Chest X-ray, PA view. Patient: 21 years old, sex F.
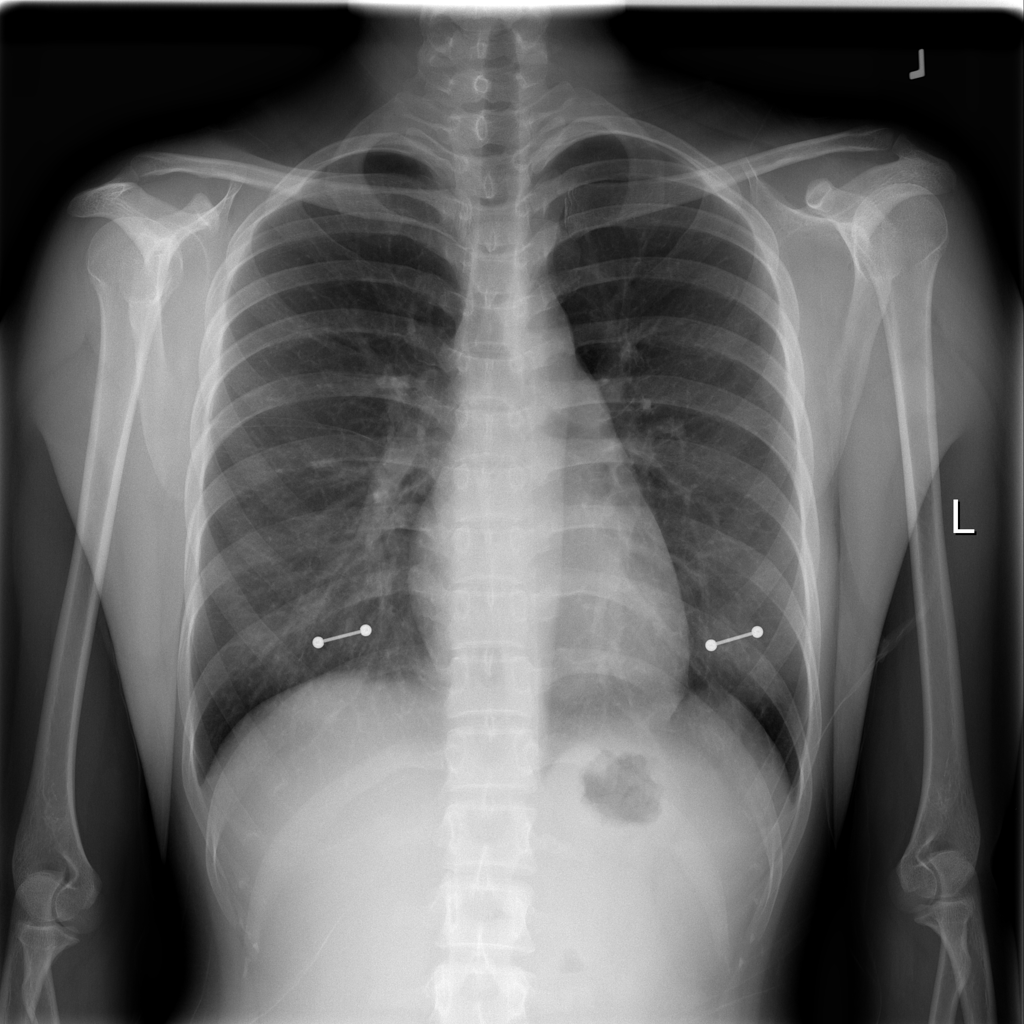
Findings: Infiltration